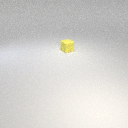
small yellow rubber cube